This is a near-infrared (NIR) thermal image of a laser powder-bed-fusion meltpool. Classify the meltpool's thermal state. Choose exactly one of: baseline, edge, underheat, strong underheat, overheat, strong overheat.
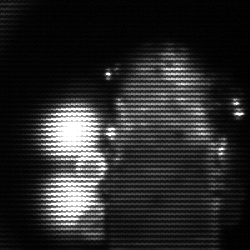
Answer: strong underheat